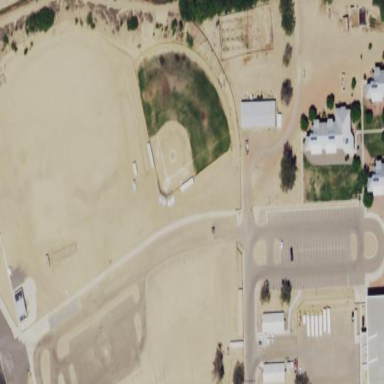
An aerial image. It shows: Baseball pitch for leisure land.